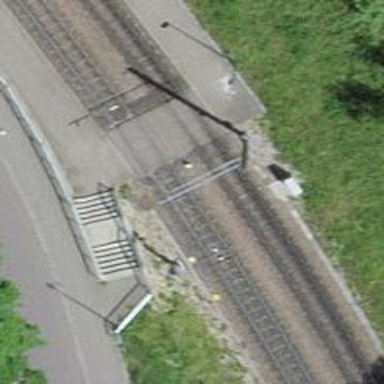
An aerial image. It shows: Tram railway with one electrified contact line.